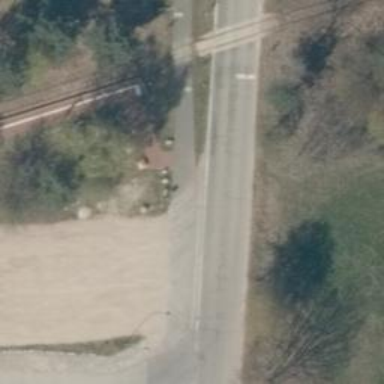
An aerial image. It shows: Asphalt path.